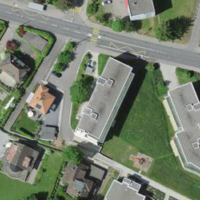
EUNIS habitat code: 55
Species observed at this site:
Carpinus betulus
Galanthus nivalis
Crocus vernus